Interaction volume radius: 5 \u00c5
Interaction volume height: 20 \u00c5
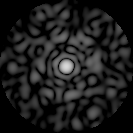
Disorder parameter: 0.8273